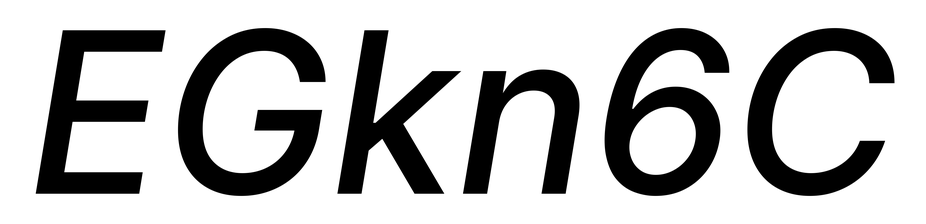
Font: Inter-Italic_Medium_Italic